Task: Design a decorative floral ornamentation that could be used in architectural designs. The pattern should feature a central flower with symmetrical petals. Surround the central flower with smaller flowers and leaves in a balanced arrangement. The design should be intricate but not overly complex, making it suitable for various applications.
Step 728:
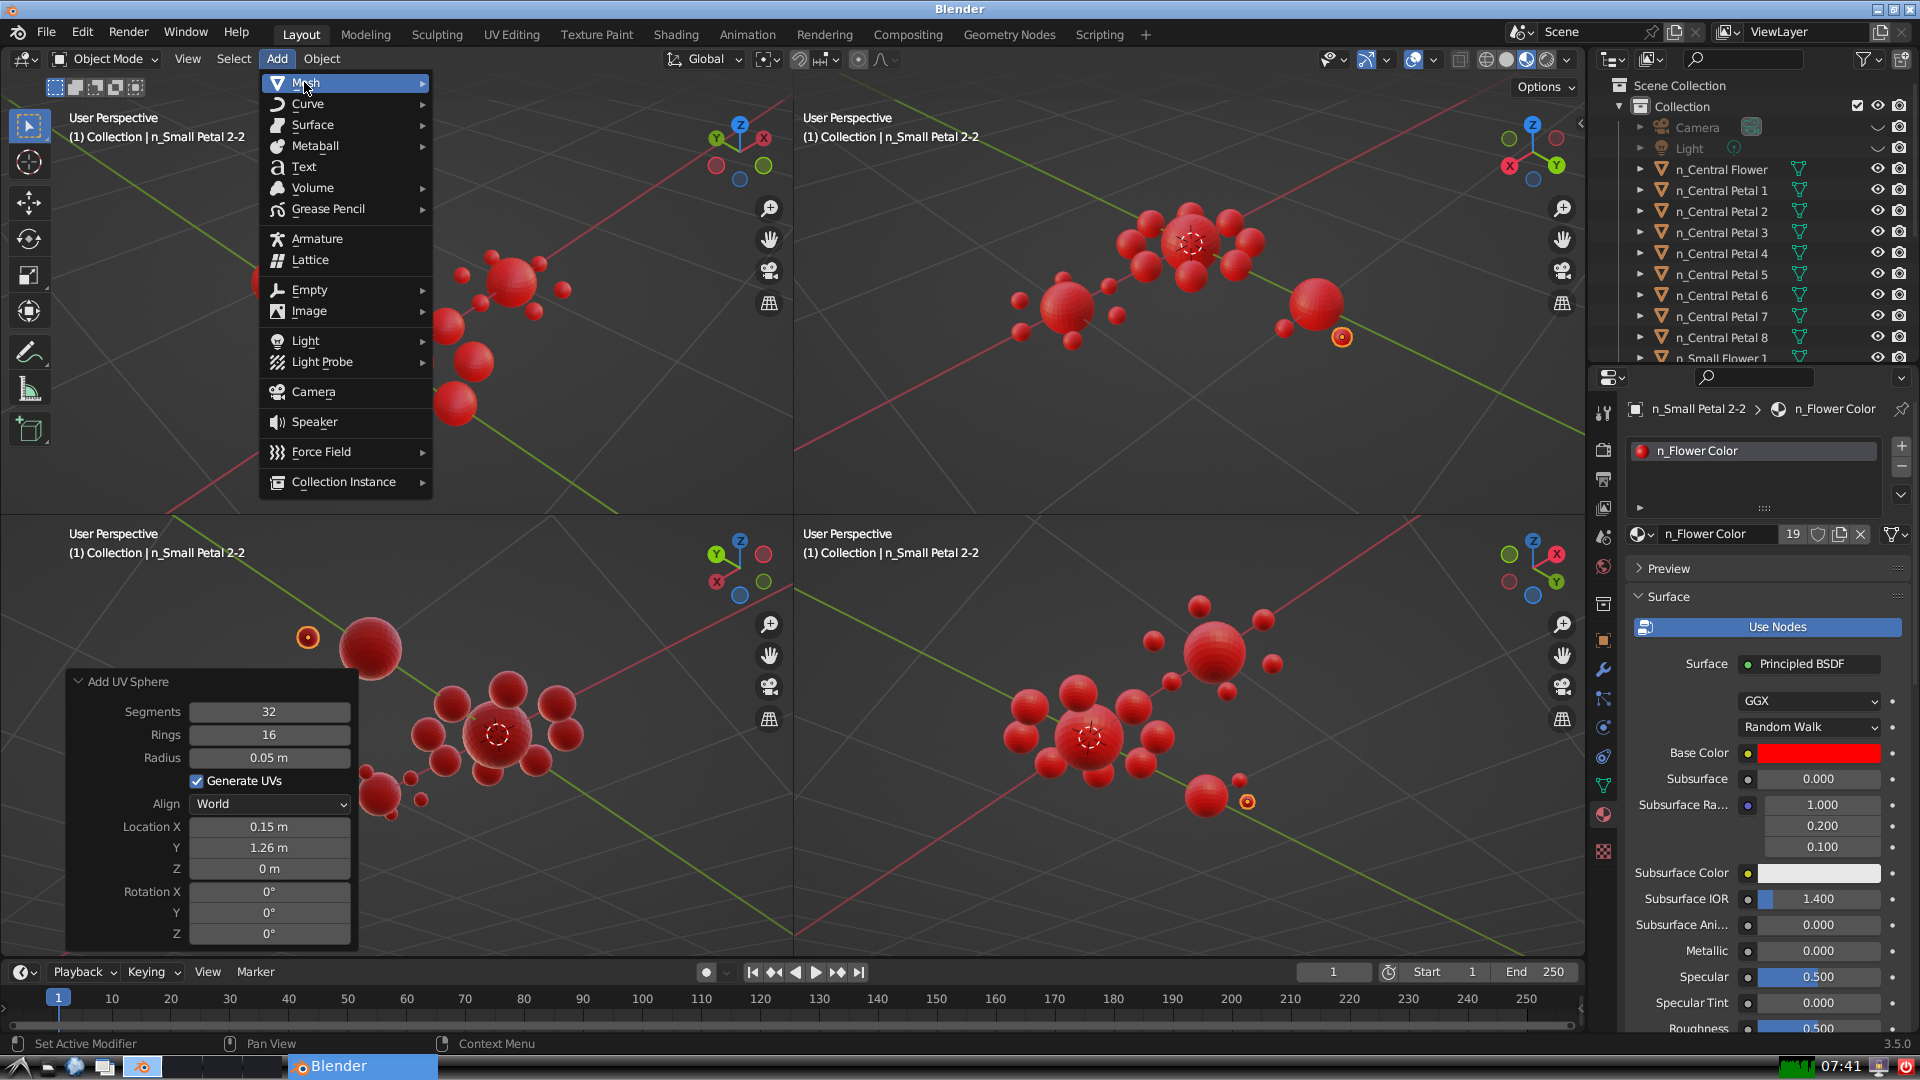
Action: {"mouse_move": [499, 144]}